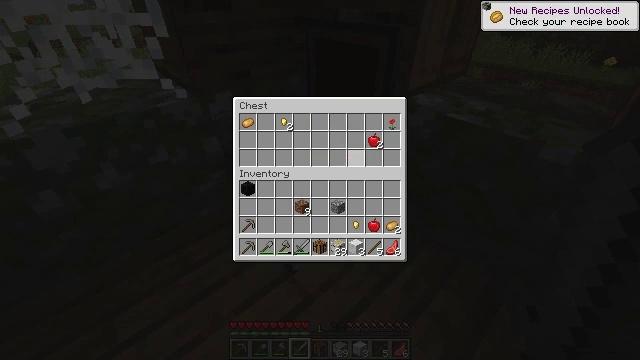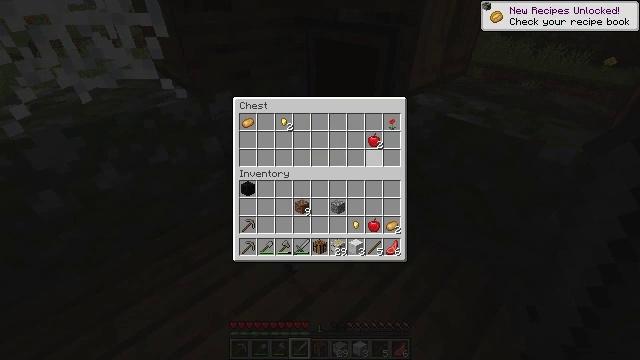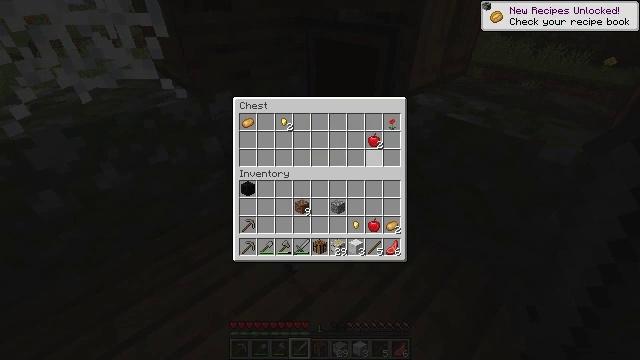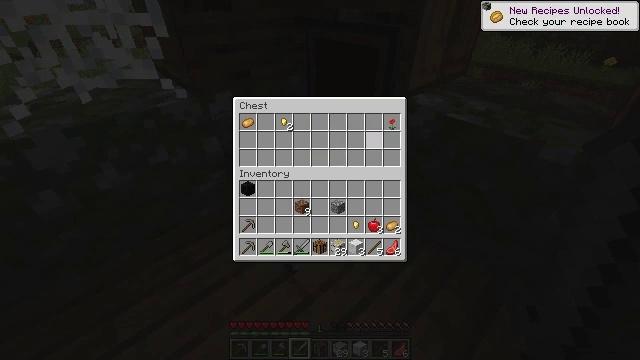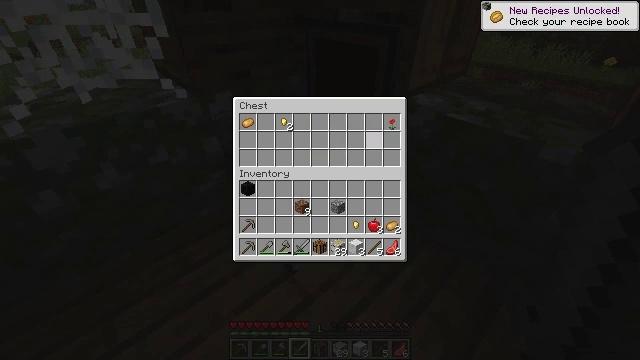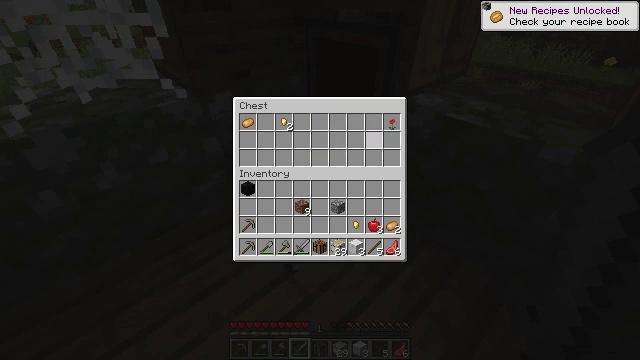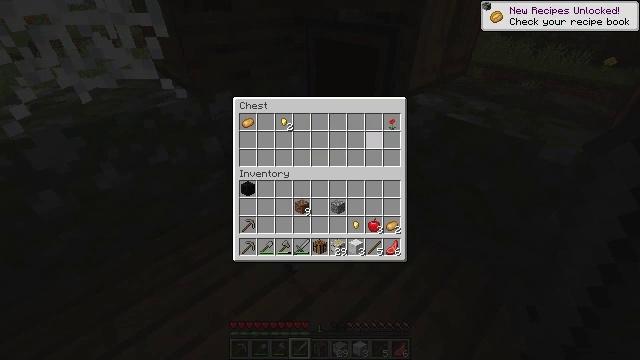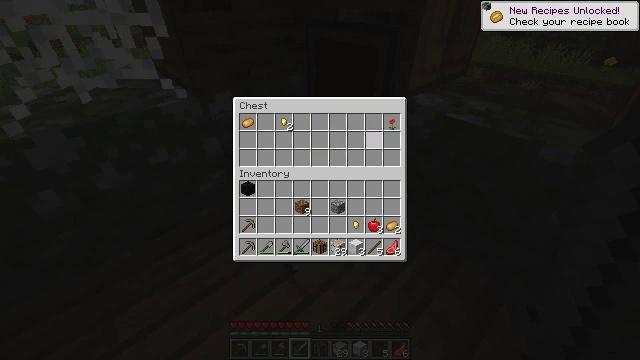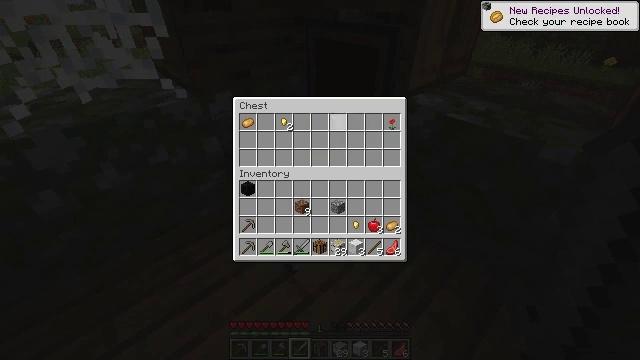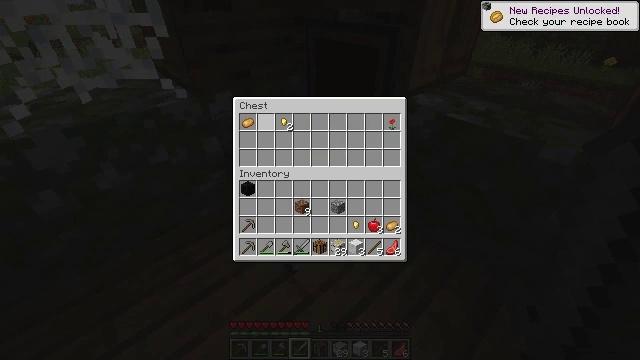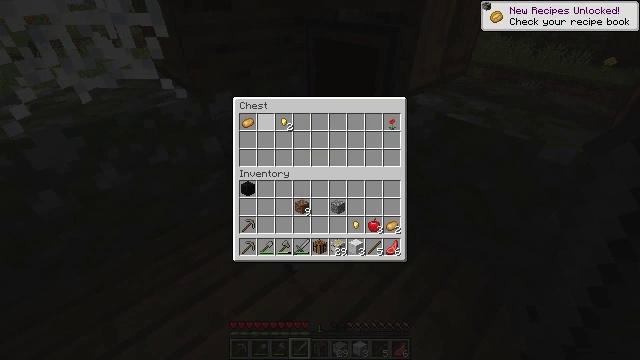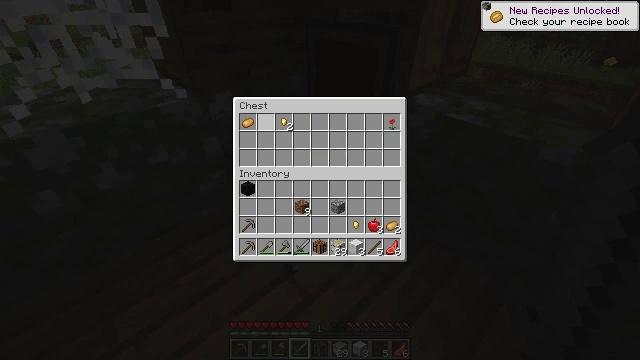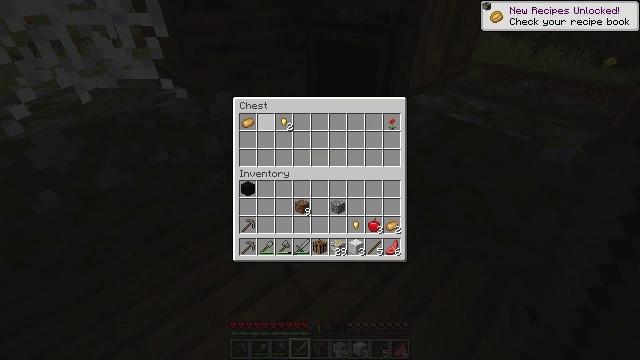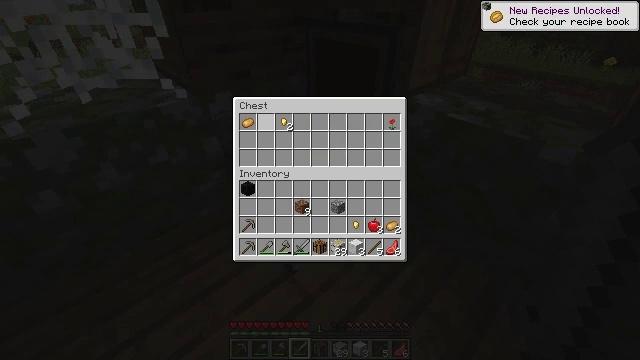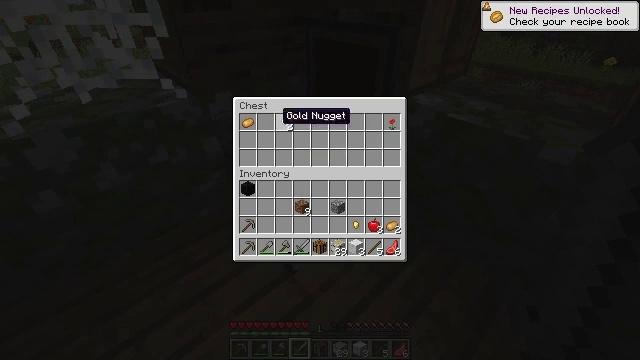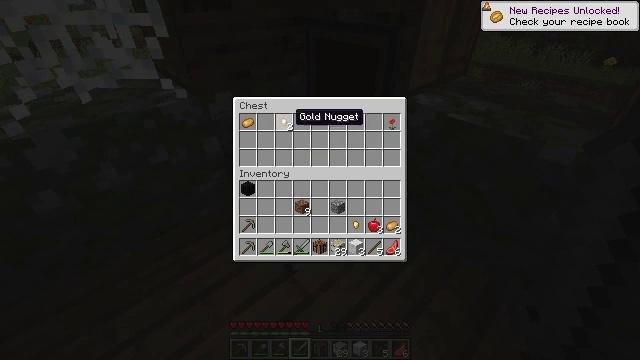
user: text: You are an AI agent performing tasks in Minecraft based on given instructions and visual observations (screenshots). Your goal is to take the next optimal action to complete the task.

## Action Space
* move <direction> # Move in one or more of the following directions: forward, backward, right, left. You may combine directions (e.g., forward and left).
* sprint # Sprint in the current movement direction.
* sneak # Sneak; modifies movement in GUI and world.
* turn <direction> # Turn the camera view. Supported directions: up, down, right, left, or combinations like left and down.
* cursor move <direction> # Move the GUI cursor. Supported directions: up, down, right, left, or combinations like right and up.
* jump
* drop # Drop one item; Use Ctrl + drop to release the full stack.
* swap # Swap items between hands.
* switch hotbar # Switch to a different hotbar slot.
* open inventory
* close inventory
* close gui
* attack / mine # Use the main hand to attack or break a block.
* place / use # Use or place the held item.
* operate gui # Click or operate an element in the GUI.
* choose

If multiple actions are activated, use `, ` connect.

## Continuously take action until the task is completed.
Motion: motion action
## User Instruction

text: Gather the yellow bed by attacking it.
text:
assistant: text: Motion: sneak
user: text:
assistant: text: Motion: sneak, cursor move right and up
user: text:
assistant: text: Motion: sneak, cursor move right and up, choose
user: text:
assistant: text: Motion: sneak, choose
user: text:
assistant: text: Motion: sneak, choose
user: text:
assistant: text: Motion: sneak, choose
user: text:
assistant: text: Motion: sneak, cursor move left
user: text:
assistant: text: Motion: sneak, cursor move left and up
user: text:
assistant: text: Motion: sneak, cursor move left and up
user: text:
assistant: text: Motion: sneak, cursor move left, choose
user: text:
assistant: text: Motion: sneak, choose
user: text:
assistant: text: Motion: sneak, choose
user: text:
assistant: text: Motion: sneak, choose
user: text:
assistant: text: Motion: sneak, cursor move right
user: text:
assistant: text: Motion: sneak, cursor move right
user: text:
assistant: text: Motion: sneak, choose
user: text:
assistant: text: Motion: sneak, choose
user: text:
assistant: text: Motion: sneak, choose
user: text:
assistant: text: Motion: sneak, cursor move left
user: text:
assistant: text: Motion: sneak, cursor move left
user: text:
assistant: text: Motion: sneak, choose
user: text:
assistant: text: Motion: sneak, choose
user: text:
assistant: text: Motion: sneak, choose
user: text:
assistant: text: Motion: sneak, choose
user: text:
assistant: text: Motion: sneak
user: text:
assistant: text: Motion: sneak
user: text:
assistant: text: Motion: sneak
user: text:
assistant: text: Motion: no_op
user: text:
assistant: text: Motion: turn left, close gui
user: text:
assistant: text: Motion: turn left and down